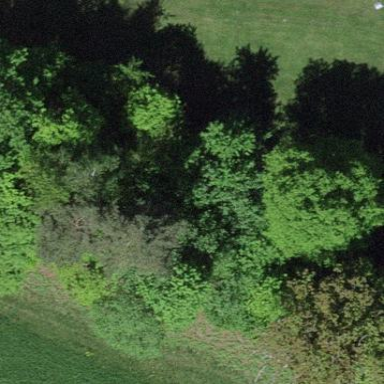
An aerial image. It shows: Forest area.